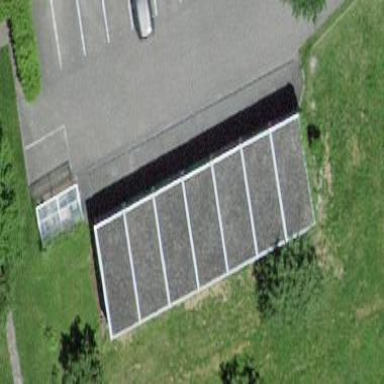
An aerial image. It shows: Garages with flat roofs.